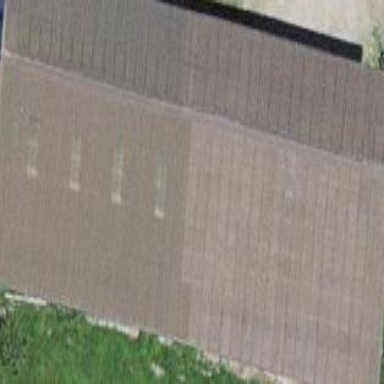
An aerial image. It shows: Rural barn.